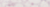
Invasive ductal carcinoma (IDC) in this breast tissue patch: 0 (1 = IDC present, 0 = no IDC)